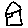
Label: house